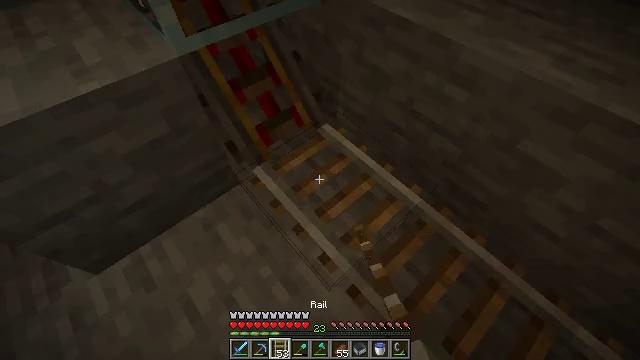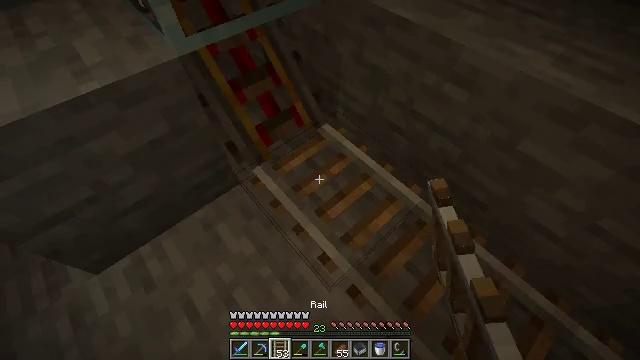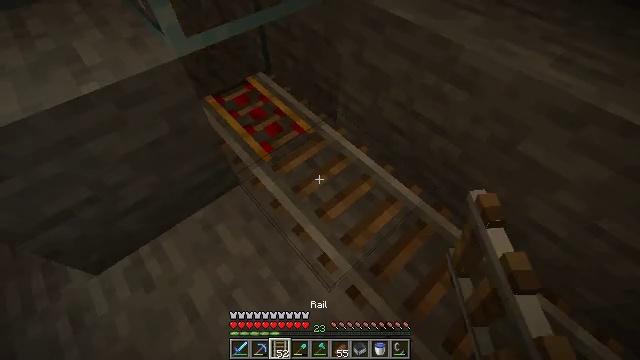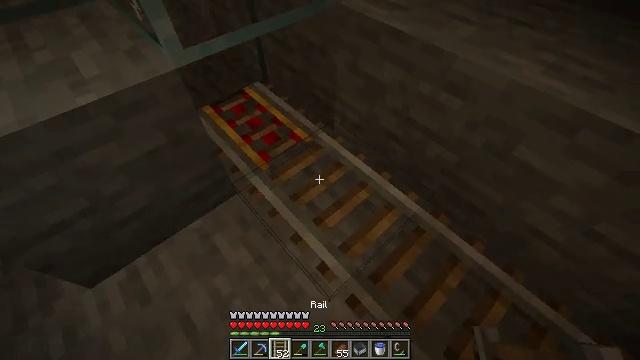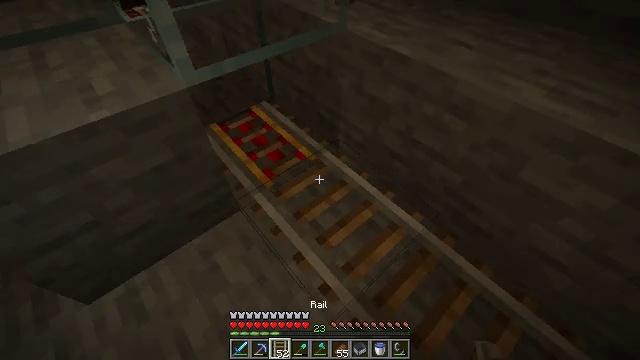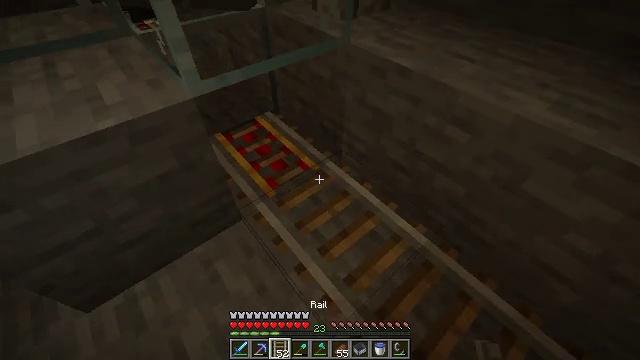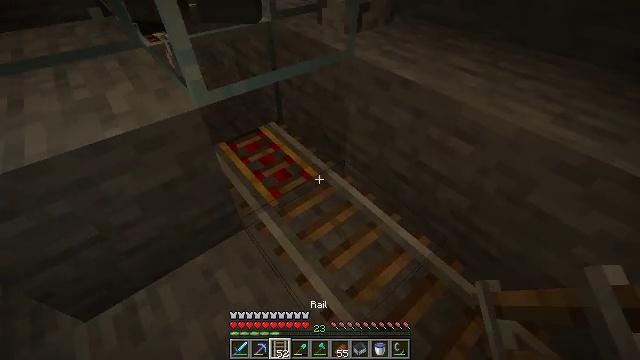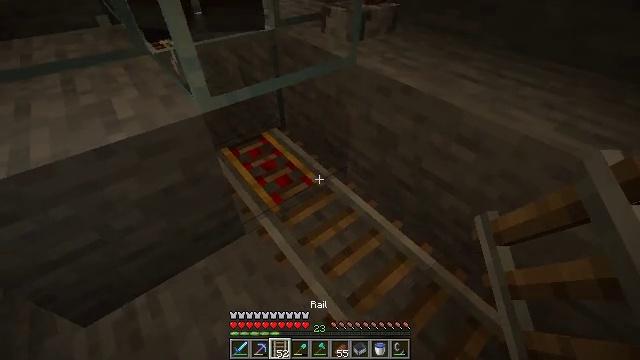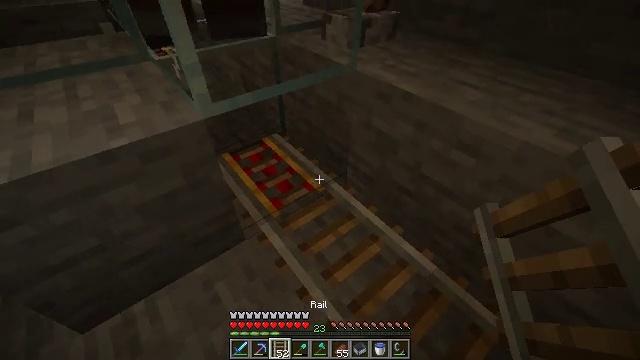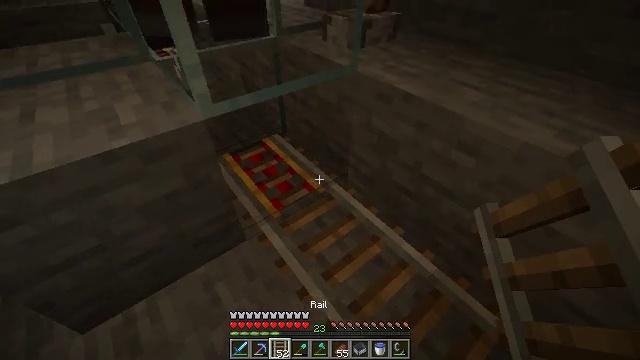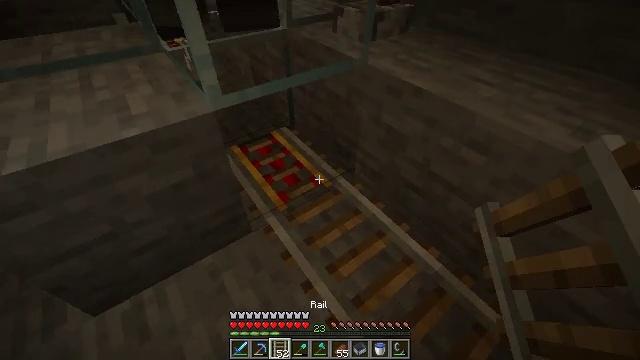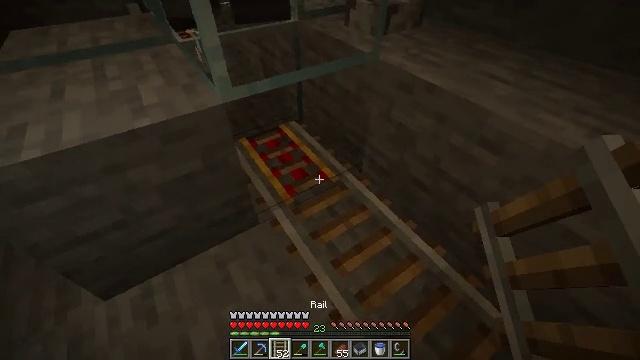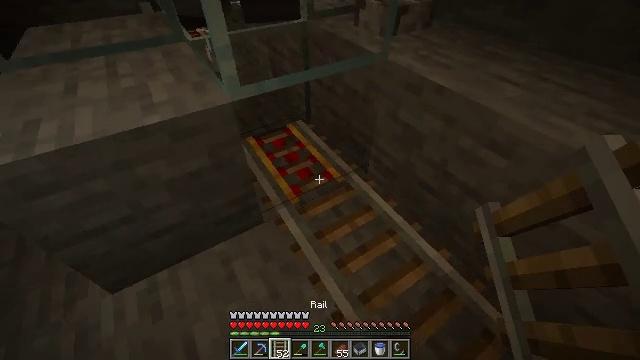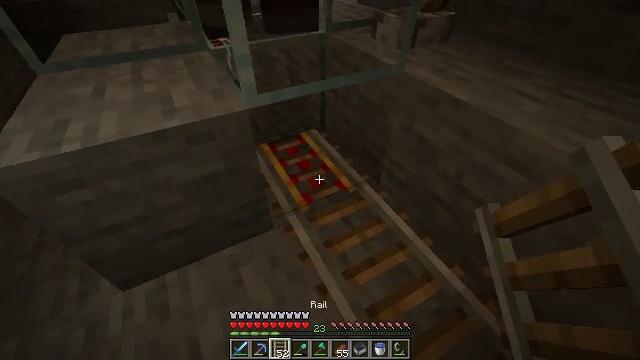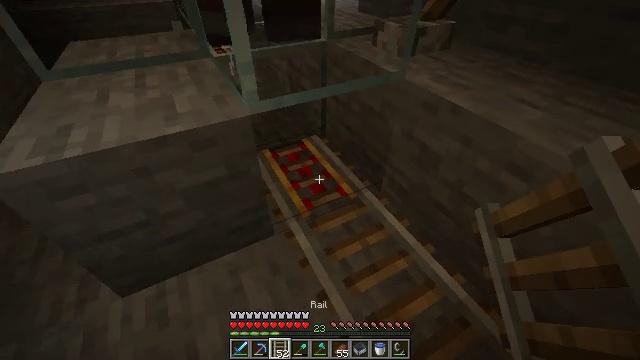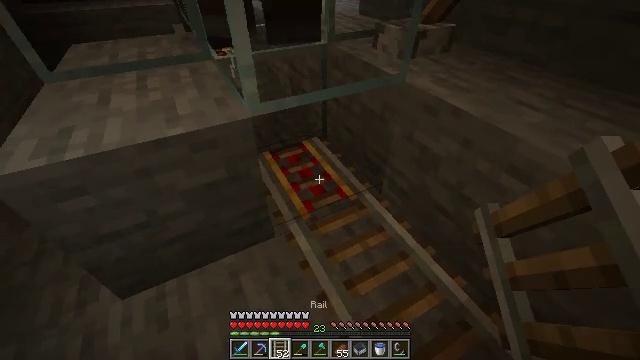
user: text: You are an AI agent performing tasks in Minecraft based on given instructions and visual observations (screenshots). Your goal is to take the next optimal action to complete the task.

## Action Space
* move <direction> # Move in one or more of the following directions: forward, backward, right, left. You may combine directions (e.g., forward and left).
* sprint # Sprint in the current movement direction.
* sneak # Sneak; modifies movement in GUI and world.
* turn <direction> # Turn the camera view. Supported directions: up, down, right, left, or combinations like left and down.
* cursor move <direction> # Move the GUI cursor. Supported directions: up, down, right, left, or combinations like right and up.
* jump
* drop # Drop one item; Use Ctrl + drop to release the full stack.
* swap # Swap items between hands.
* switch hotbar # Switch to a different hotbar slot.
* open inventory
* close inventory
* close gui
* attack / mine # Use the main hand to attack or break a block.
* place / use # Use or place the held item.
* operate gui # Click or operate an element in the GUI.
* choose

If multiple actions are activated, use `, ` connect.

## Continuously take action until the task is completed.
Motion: motion action
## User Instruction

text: Break the glass block.
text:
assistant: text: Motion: no_op
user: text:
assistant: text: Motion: no_op
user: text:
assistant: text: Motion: turn up
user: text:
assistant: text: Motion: turn left and up
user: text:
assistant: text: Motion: turn up
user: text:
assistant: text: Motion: turn up
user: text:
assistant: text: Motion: turn up
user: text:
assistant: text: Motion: turn up
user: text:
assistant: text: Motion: no_op
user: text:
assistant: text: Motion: turn left and down
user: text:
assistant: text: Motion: turn left and down
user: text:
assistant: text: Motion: turn left
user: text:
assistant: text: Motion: turn left and up
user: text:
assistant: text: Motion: turn up
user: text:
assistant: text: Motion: no_op
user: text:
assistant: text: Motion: no_op
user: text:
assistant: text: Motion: no_op
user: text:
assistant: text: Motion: no_op
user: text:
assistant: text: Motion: turn left
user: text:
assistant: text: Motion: no_op
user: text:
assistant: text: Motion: no_op
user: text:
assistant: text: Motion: turn left and up
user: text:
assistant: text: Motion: no_op
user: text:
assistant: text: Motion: no_op
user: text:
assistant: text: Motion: no_op
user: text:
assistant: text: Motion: no_op
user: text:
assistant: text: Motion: no_op
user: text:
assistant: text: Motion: no_op
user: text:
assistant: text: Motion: no_op
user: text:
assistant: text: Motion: turn left and up